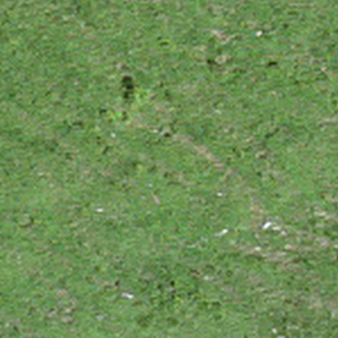
Label: other